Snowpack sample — Snodgrass Mountain, Crested Butte, Colorado (2/4/25, 12:06 PM MST)
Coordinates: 38.923, -106.968
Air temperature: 35 °F
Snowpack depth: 80 cm
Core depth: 70 cm
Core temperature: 32 °F
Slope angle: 14°, slope face: 78°
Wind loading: low
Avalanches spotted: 0
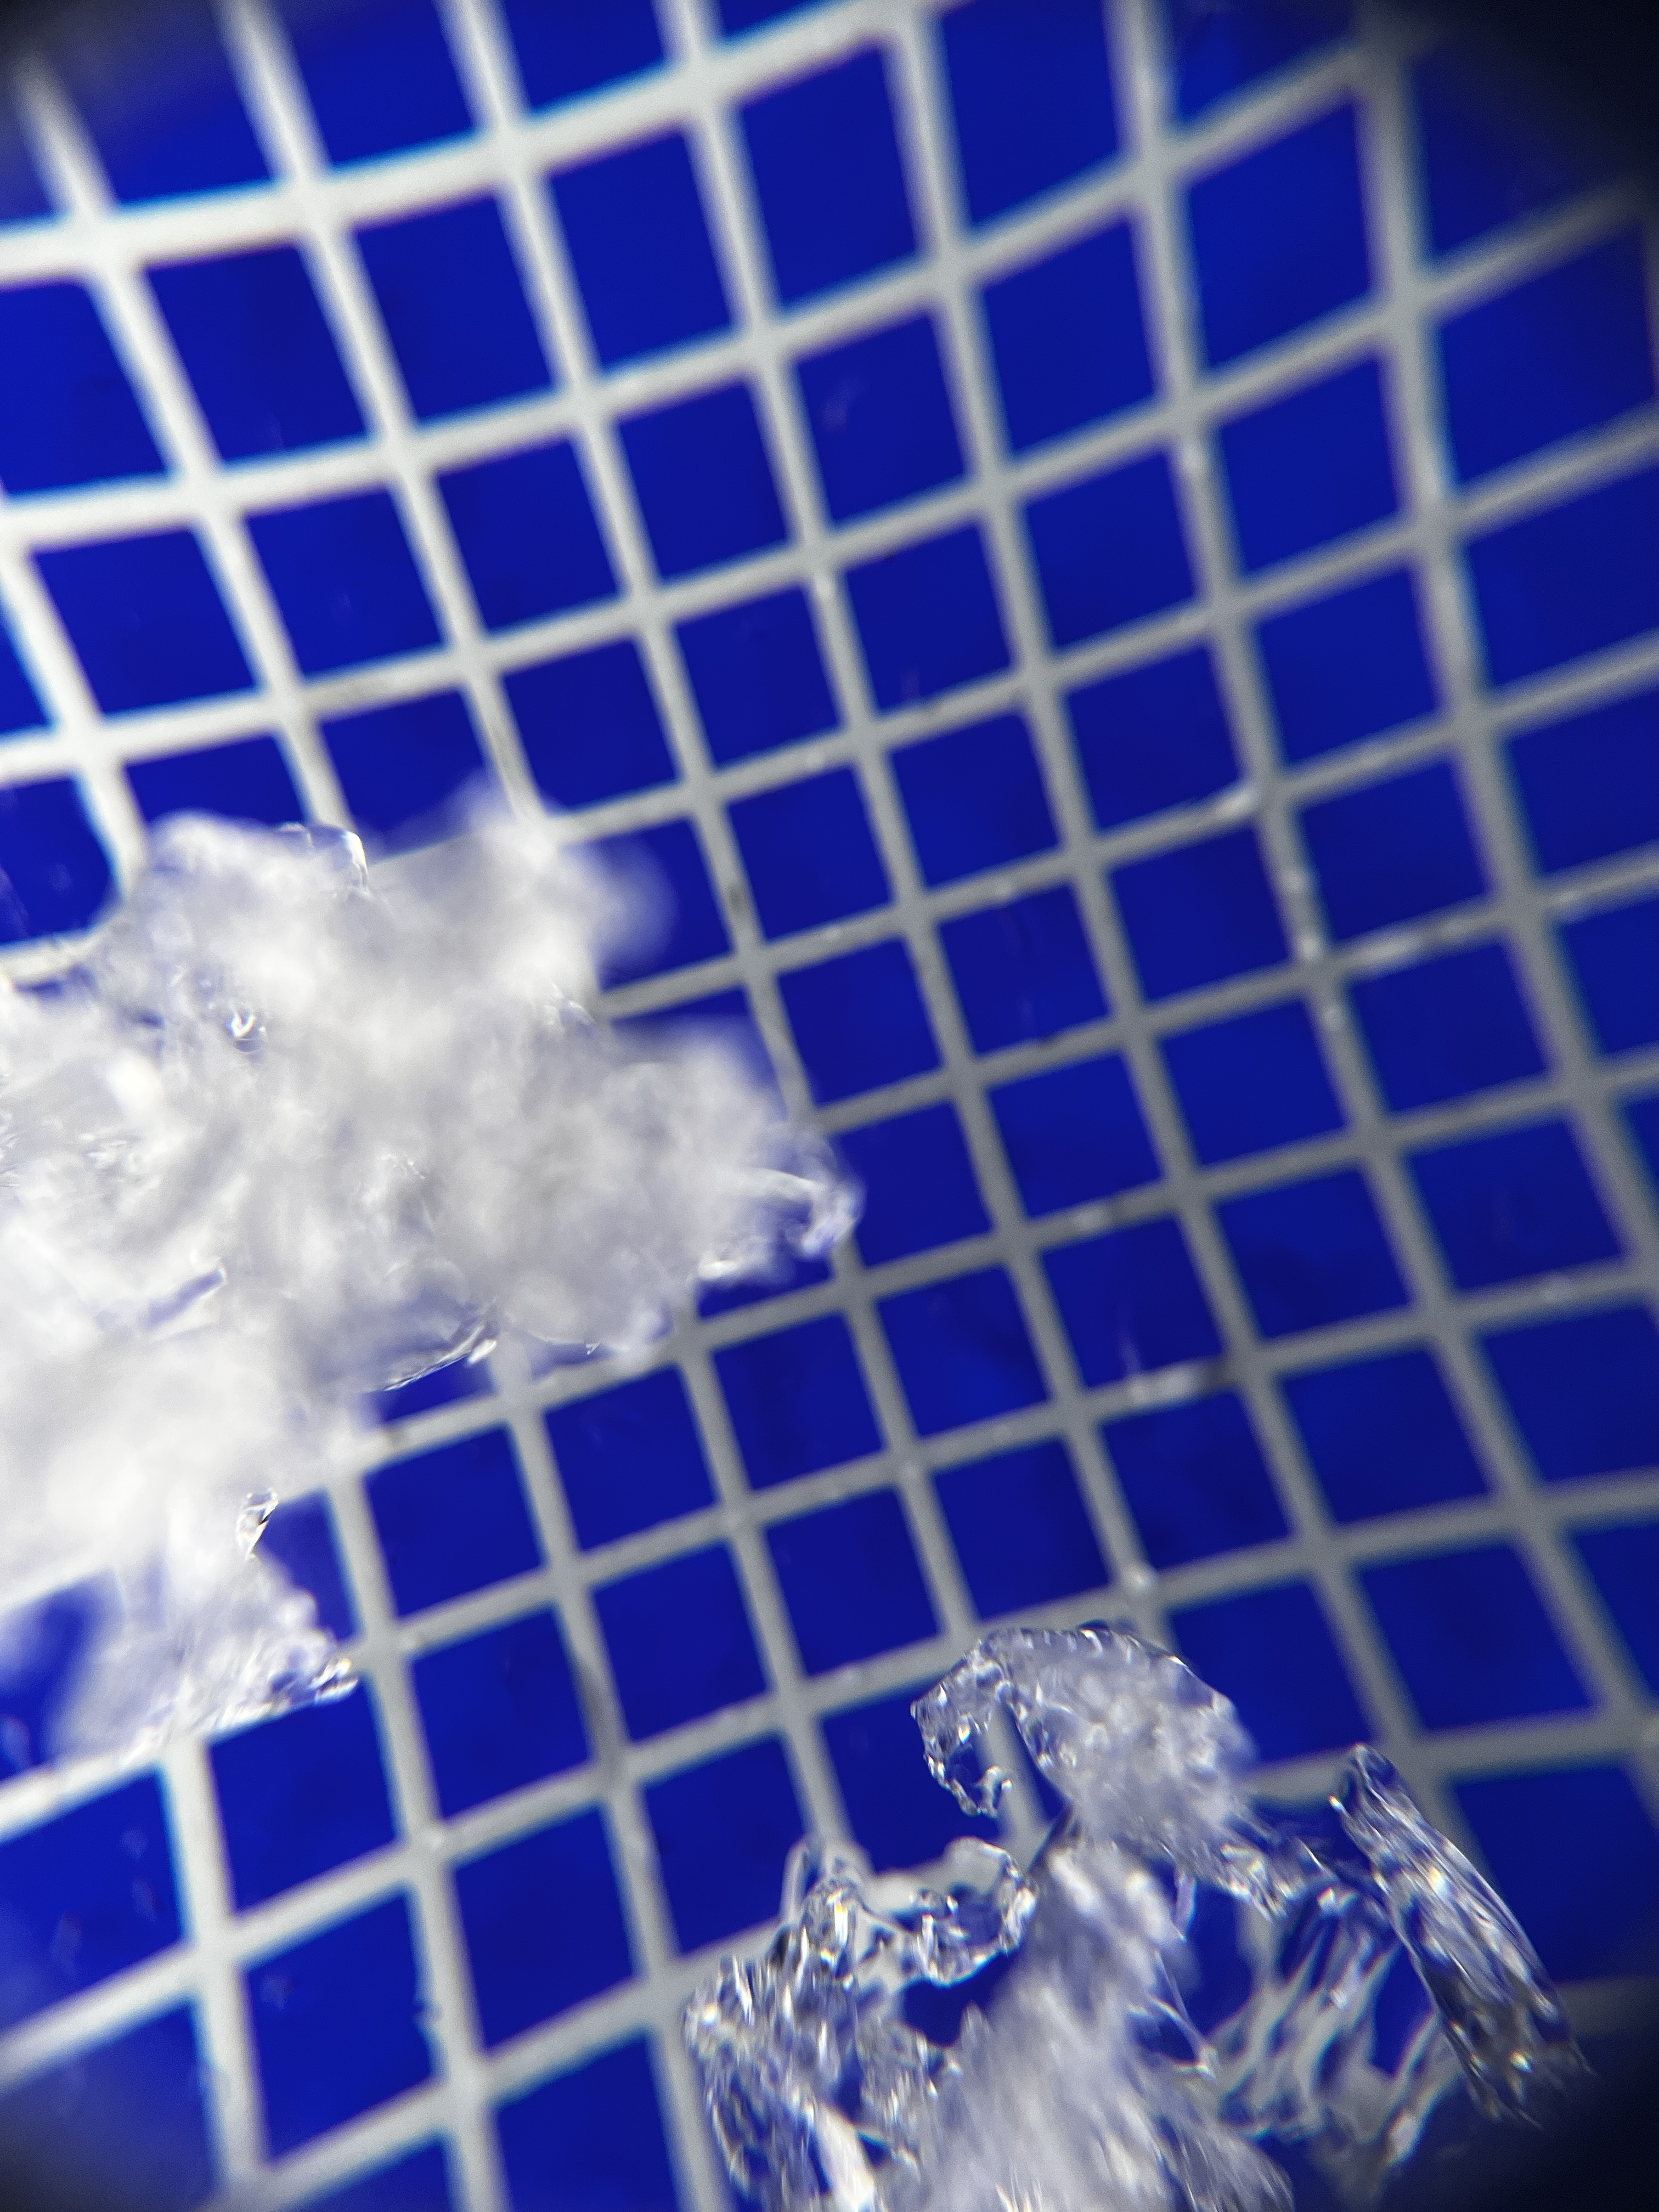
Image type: magnified_profile
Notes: No avalanches nearby, unusually warm weather for the last month reported by residents, Collected 25 yards from treeline